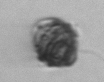
Label: Kryptoperidinium_triquetrum